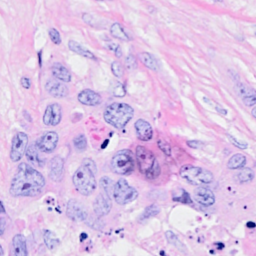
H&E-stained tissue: Breast